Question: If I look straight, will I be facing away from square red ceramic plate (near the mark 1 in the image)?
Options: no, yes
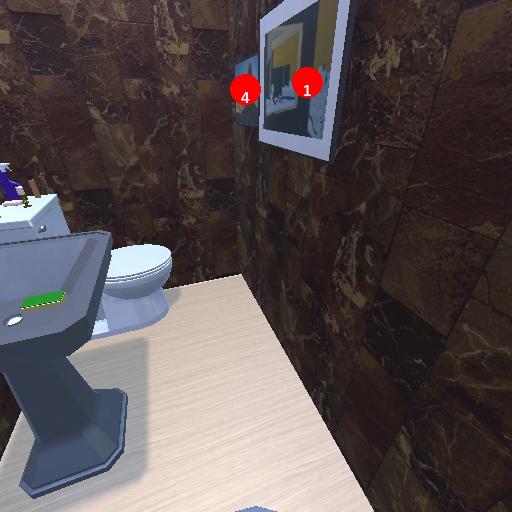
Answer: no